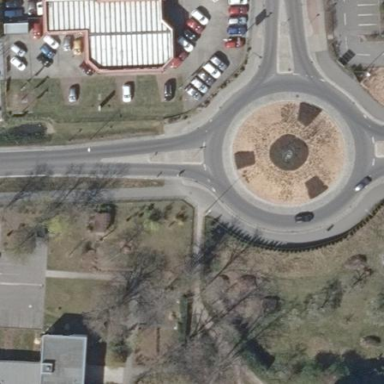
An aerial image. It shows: Secondary road made of asphalt leading to roundabout.